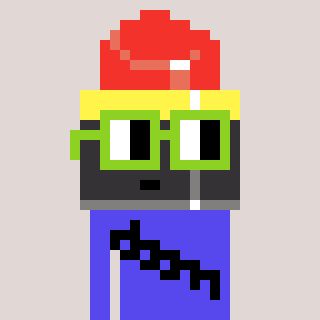
a pixel art character with square light green glasses, a lipstick-shaped head and a computerblue-colored body on a warm background